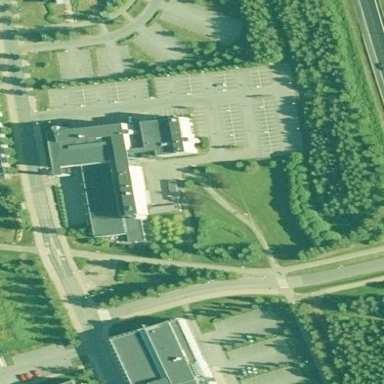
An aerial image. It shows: Office building.